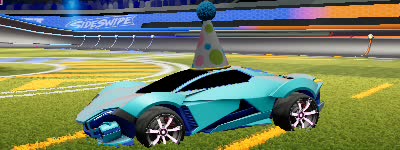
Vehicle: werewolf